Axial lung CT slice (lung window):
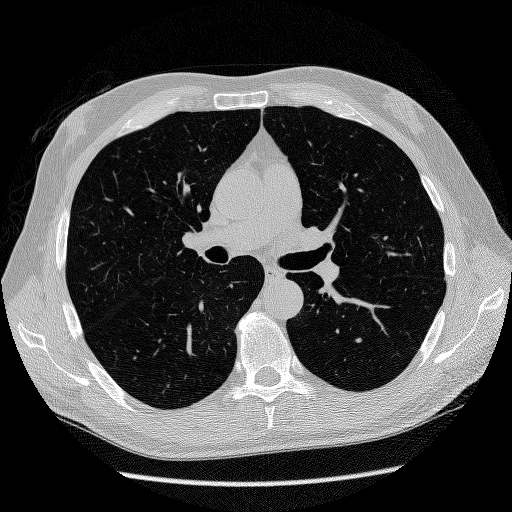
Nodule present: no